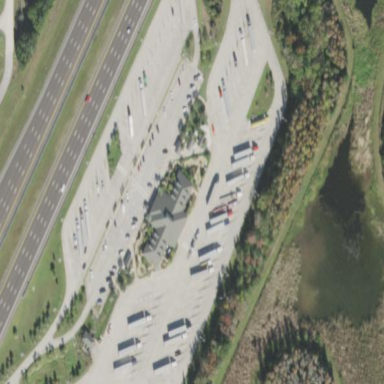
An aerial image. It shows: Rest area along the road.